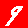
Digit: 9